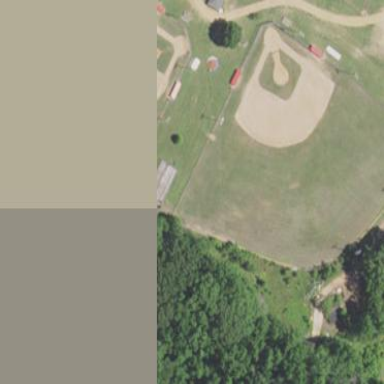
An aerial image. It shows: Baseball pitch for leisure and sports activities.